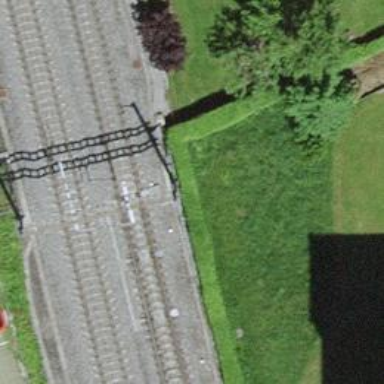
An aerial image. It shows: Single railway track with electrified contact line.